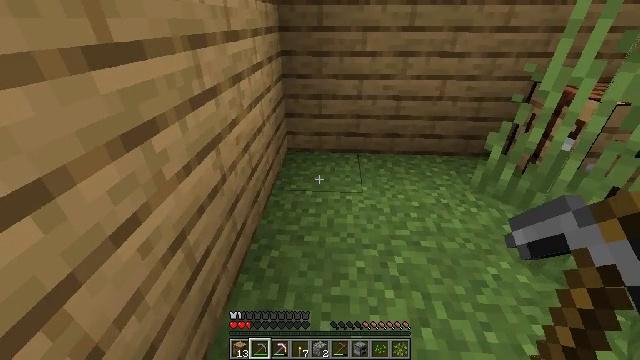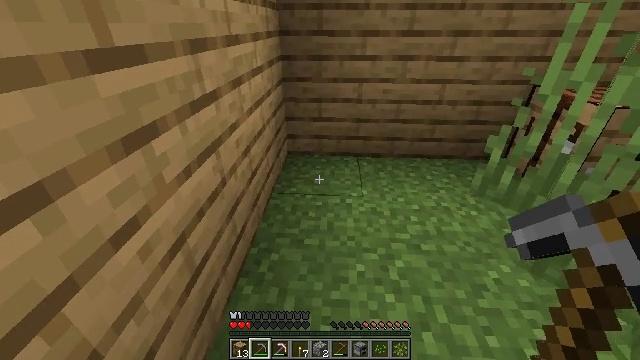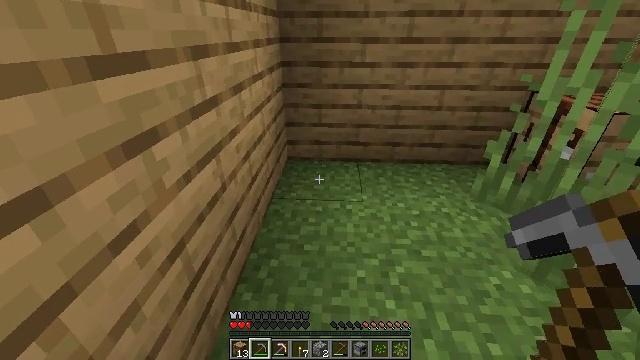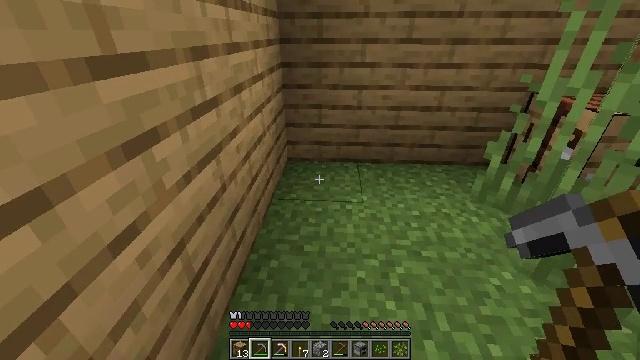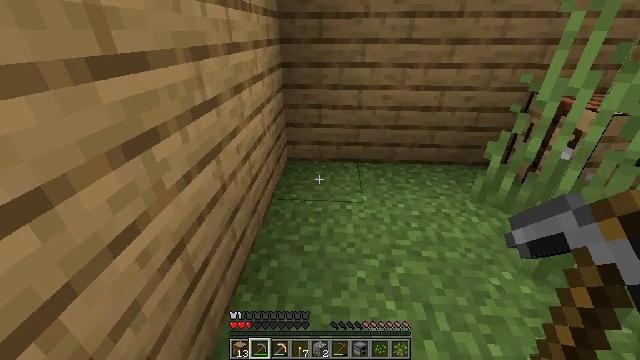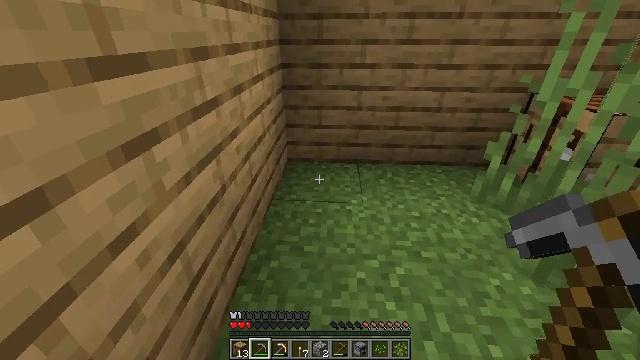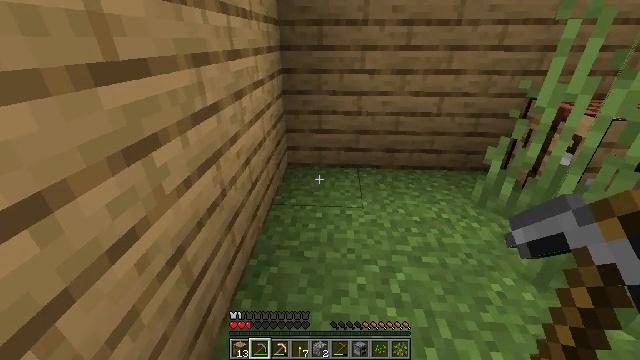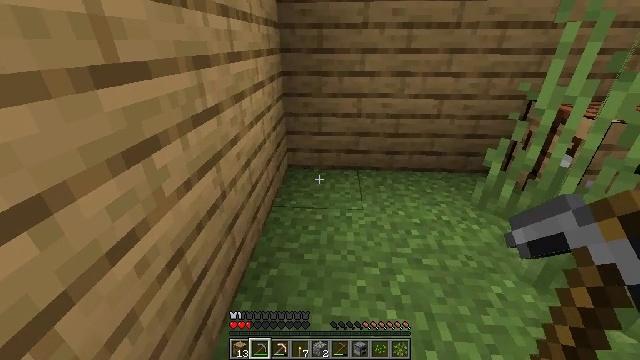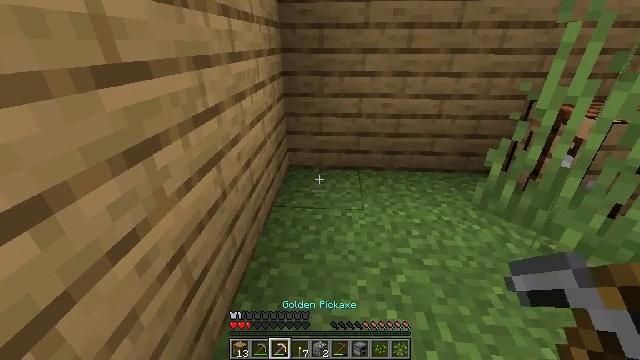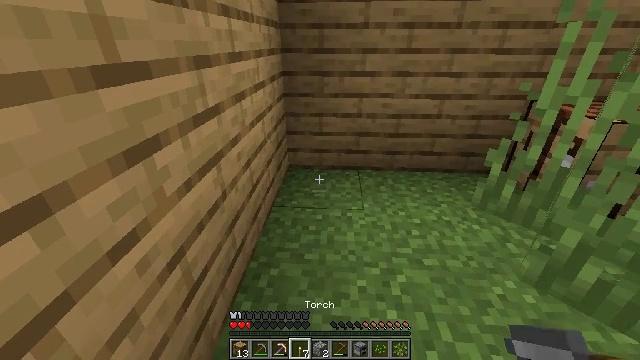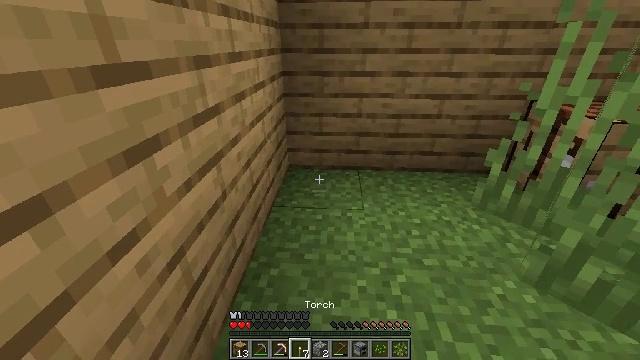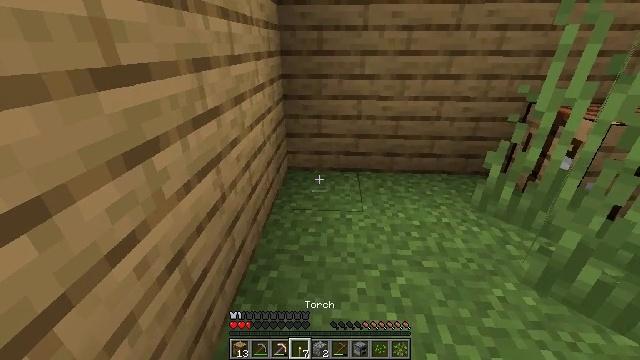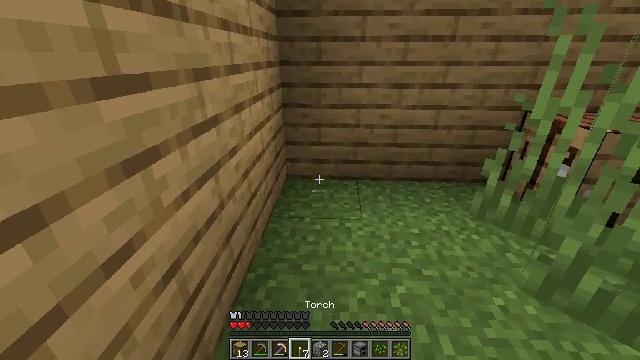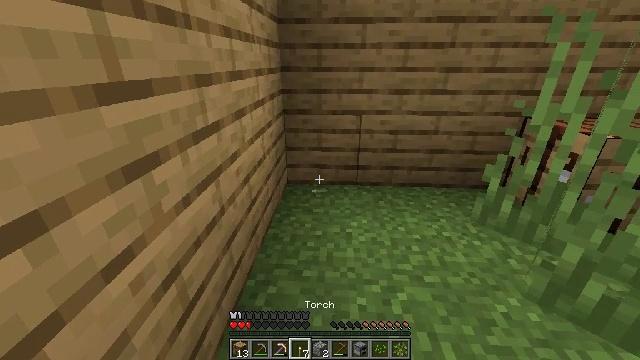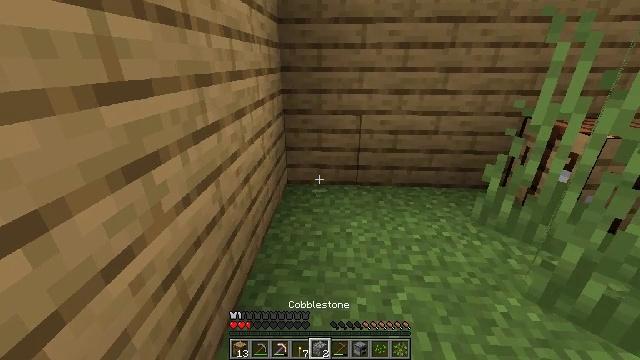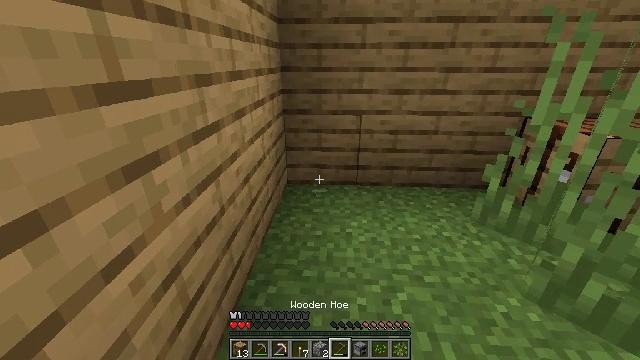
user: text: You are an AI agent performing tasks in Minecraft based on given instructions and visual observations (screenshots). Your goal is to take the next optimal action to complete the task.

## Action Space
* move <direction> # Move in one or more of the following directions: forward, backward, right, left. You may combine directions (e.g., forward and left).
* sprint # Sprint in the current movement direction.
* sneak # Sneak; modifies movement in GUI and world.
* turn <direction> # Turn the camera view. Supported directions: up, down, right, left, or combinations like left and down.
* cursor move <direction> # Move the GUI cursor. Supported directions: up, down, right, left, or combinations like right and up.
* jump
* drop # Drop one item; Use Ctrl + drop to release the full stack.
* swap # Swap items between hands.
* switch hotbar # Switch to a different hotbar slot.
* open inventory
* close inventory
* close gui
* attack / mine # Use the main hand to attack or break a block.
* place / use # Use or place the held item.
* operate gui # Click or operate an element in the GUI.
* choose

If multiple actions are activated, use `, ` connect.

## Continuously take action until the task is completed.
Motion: motion action
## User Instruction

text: Drop an oak sapling.
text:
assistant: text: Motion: no_op
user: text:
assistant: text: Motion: turn up
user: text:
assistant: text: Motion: no_op
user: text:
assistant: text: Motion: no_op
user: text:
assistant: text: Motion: no_op
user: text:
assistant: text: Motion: turn up
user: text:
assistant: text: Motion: no_op
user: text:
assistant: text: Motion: no_op
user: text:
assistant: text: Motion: no_op
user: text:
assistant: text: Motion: no_op
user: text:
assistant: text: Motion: no_op
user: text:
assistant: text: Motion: turn up
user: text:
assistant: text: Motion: turn up
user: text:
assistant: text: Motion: no_op
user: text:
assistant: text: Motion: no_op
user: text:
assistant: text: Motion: no_op
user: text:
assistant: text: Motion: no_op
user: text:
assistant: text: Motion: no_op
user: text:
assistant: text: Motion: no_op
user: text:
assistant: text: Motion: no_op
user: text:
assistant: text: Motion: no_op
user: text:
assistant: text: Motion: no_op
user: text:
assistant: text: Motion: no_op
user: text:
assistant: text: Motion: no_op
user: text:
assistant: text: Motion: no_op
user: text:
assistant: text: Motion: no_op
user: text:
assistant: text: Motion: no_op
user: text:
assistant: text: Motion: no_op
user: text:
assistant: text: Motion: no_op
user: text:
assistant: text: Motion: no_op